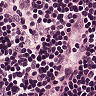
Metastatic tissue present: no